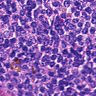
Metastatic tissue present: no